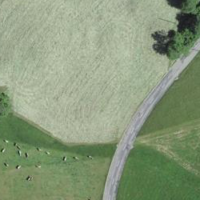
EUNIS habitat code: 52
Species observed at this site:
Medicago sativa